Question: I try to use Glazed List to create dinamically changed TableModel. All works fine, but class name EventTableModel is written strikethrough text (I use NetBeans IDE). I watch class implementation - no @Deprecated annotation here. Has anyone encountered this problem? What does this mean? I downloaded latest binary .jar from here: <URL>

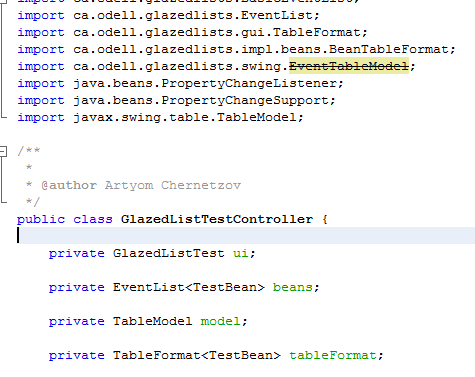
Answer: You probably didn't chack the right implementation, I just downloaded the source from the link you provided, I can see the following, excerpted from 'EventTableModel' javadoc:
'''
* @deprecated Use {@link DefaultEventTableModel} instead. This class will be removed in the GL
* 2.0 release. The wrapping of the source list with an EDT safe list has been
* determined to be undesirable (it is better for the user to provide their own EDT
* safe list).
'''
so you just have to follow the indication there and use 'DefaultEventTableModel' instead.